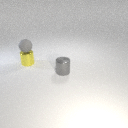
small yellow metal cylinder below small gray rubber sphere